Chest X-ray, PA view. Patient: 34 years old, sex M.
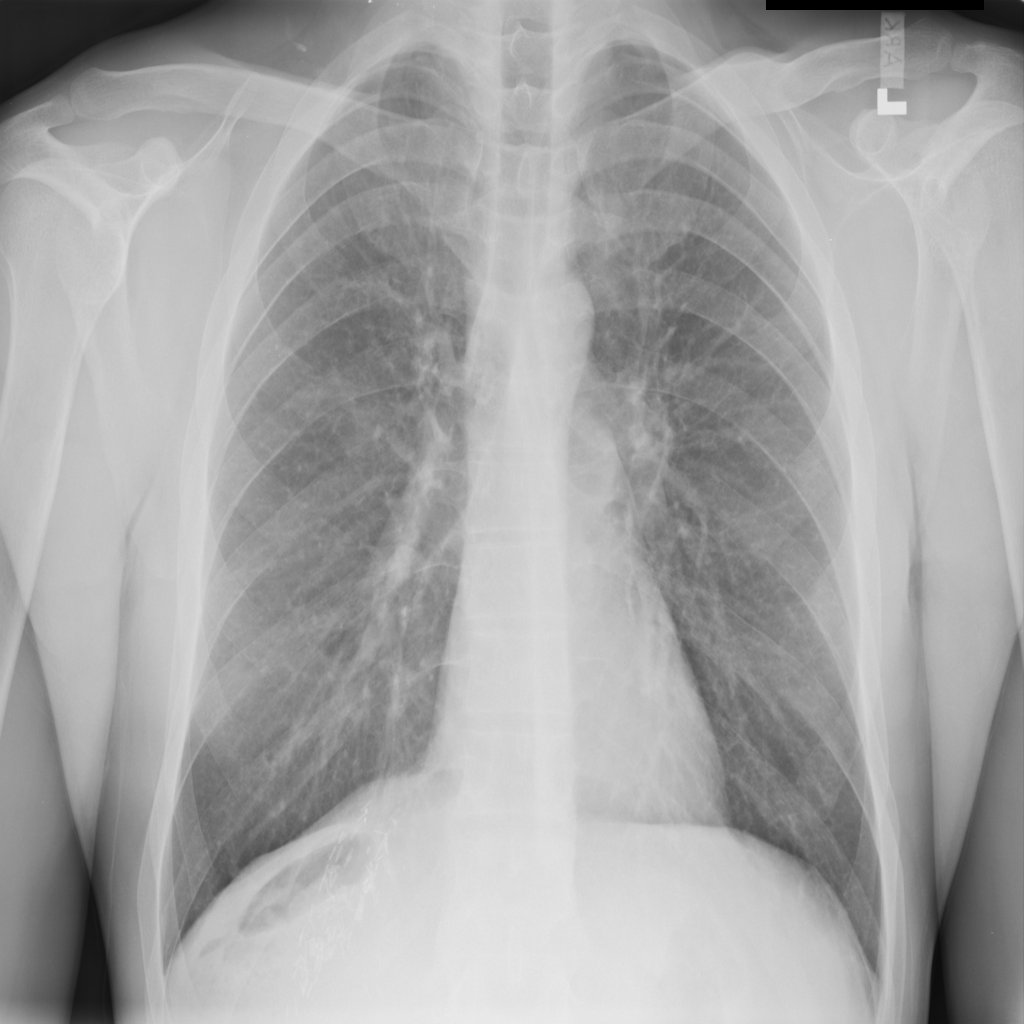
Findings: No Finding